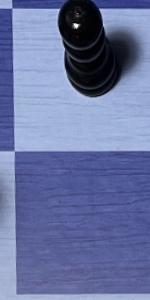
Label: Empty